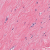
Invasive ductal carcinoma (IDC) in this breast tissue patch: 0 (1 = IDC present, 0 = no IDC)